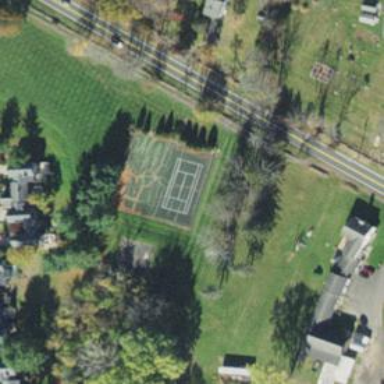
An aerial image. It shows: Tennis court on pitch designated for leisure land.